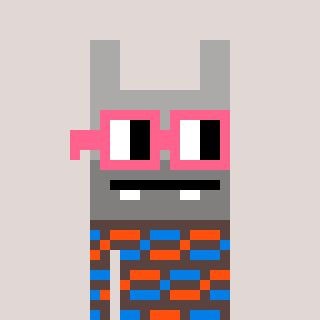
a pixel art character with square pink glasses, a rabbit-shaped head and a darkbrown-colored body on a warm background